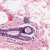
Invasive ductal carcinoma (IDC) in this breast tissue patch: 0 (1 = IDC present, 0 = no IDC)